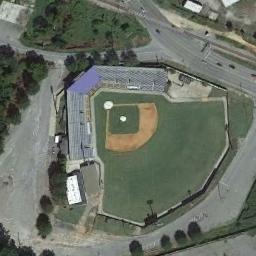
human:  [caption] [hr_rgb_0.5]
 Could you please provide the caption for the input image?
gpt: Many trees are near the stadium .

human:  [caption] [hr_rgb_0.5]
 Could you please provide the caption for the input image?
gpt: The fan-shaped stadium is surrounded by the road, Next to the lawn .

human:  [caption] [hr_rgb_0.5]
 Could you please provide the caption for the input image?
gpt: The stadium's roof has wavy white signs .

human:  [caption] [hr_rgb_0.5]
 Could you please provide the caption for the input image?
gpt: The stadium is on the grass next to some trees and roads .

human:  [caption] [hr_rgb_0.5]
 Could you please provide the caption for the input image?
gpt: There are some green trees beside the stadium .